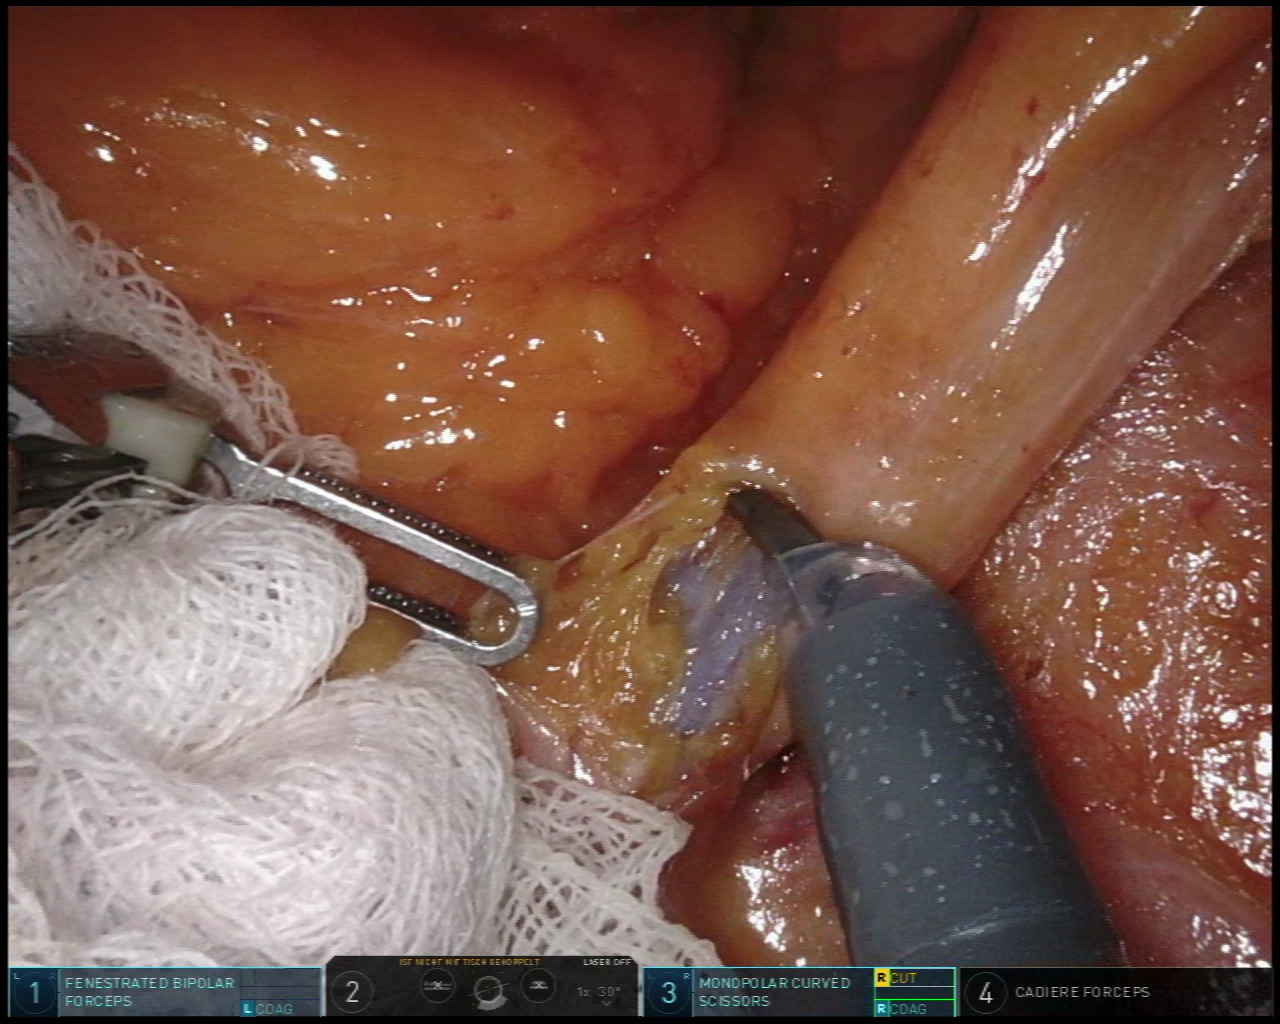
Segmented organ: intestinal_veins
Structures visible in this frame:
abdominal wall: no
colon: no
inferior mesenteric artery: no
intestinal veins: yes
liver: no
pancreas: no
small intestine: no
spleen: no
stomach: no
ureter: no
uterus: no
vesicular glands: no